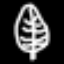
Label: leaf